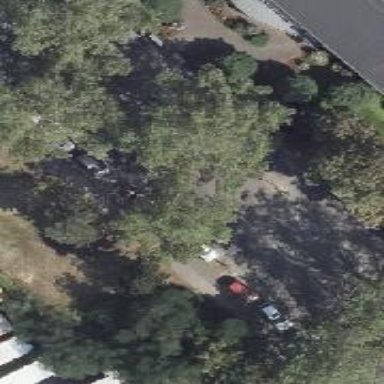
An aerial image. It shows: Deciduous broadleaved tree. There is parking obstacle nearby.